Question: I saw all "spring mvc hello world" related questions, but neither can help me in this particular case ('I am using annotation way' )
I have simple structure:

And these are my configuration files:
'web.xml'
'''
<web-app version="3.1" xmlns="http://xmlns.jcp.org/xml/ns/javaee" xmlns:xsi="http://www.w3.org/2001/XMLSchema-instance" xsi:schemaLocation="http://xmlns.jcp.org/xml/ns/javaee http://xmlns.jcp.org/xml/ns/javaee/web-app_3_1.xsd">
<display-name>FirstSpringMVCProject</display-name>
<welcome-file-list>
<welcome-file>index.jsp</welcome-file>
</welcome-file-list>
<servlet>
<servlet-name>spring-dispatcher</servlet-name>
<servlet-class>org.springframework.web.servlet.DispatcherServlet</servlet-class>
<load-on-startup>2</load-on-startup>
</servlet>
<servlet-mapping>
<servlet-name>spring-dispatcher</servlet-name>
<url-pattern>/</url-pattern>
</servlet-mapping>
'''
'spring-dispatcher-servlet.xml'
'''
<?xml version="1.0" encoding="UTF-8"?>
<beans xmlns="http://www.springframework.org/schema/beans"
xmlns:xsi="http://www.w3.org/2001/XMLSchema-instance"
xsi:schemaLocation="http://www.springframework.org/schema/beans http://www.springframework.org/schema/beans/spring-beans-4.0.xsd
">
<context:component-scan base-package="sajjad.htlo" />
<bean id="viewResolver" class="org.springframework.web.servlet.view.InternalResourceViewResolver">
<property name="prefix">
<value>/WEB-INF/</value>
</property>
<property name="suffix">
<value>.jsp</value>
</property>
</bean>
</beans>
'''
My simple controller:
'''
@Controller
public class HelloController {
@RequestMapping("/welcome")
protected ModelAndView handleRequestInternal(HttpServletRequest hsr, HttpServletResponse hsr1) throws Exception {
ModelAndView model = new ModelAndView("HelloPage");
model.addObject("msg", "hello wolrd");
return model;
}
}
'''
My simple 'view':
'''
<html>
<body>
<h1>Spring mvc web app demo</h1>
<h2> ${msg}} </h2>
</body>
'''
Output:
'apache tomcat console':
'''
31-Jan-2015 23:19:19.939 INFO [http-nio-8084-exec-13] org.springframework.web.servlet.FrameworkServlet.initServletBean FrameworkServlet 'spring-dispatcher': initialization started
31-Jan-2015 23:19:19.939 INFO [http-nio-8084-exec-13] org.springframework.context.support.AbstractApplicationContext.prepareRefresh Refreshing WebApplicationContext for namespace 'spring-dispatcher-servlet': startup date [Sat Jan 31 23:19:19 IRST 2015]; root of context hierarchy
31-Jan-2015 23:19:19.943 INFO [http-nio-8084-exec-13] org.springframework.beans.factory.xml.XmlBeanDefinitionReader.loadBeanDefinitions Loading XML bean definitions from ServletContext resource [/WEB-INF/spring-dispatcher-servlet.xml]
31-Jan-2015 23:19:19.963 SEVERE [http-nio-8084-exec-13] org.springframework.web.servlet.FrameworkServlet.initServletBean Context initialization failed
org.springframework.beans.factory.xml.XmlBeanDefinitionStoreException: Line 11 in XML document from ServletContext resource [/WEB-INF/spring-dispatcher-servlet.xml] is invalid; nested exception is org.xml.sax.SAXParseException; lineNumber: 11; columnNumber: 58; The prefix "context" for element "context:component-scan" is not bound.
at org.springframework.beans.factory.xml.XmlBeanDefinitionReader.doLoadBeanDefinitions(XmlBeanDefinitionReader.java:398)
at org.springframework.beans.factory.xml.XmlBeanDefinitionReader.loadBeanDefinitions(XmlBeanDefinitionReader.java:335)
at org.springframework.beans.factory.xml.XmlBeanDefinitionReader.loadBeanDefinitions(XmlBeanDefinitionReader.java:303)
at org.springframework.beans.factory.support.AbstractBeanDefinitionReader.loadBeanDefinitions(AbstractBeanDefinitionReader.java:180)
at org.springframework.beans.factory.support.AbstractBeanDefinitionReader.loadBeanDefinitions(AbstractBeanDefinitionReader.java:216)
at org.springframework.beans.factory.support.AbstractBeanDefinitionReader.loadBeanDefinitions(AbstractBeanDefinitionReader.java:187)
at org.springframework.web.context.support.XmlWebApplicationContext.loadBeanDefinitions(XmlWebApplicationContext.java:125)
at org.springframework.web.context.support.XmlWebApplicationContext.loadBeanDefinitions(XmlWebApplicationContext.java:94)
at org.springframework.context.support.AbstractRefreshableApplicationContext.refreshBeanFactory(AbstractRefreshableApplicationContext.java:129)
at org.springframework.context.support.AbstractApplicationContext.obtainFreshBeanFactory(AbstractApplicationContext.java:540)
at org.springframework.context.support.AbstractApplicationContext.refresh(AbstractApplicationContext.java:454)
at org.springframework.web.servlet.FrameworkServlet.configureAndRefreshWebApplicationContext(FrameworkServlet.java:658)
at org.springframework.web.servlet.FrameworkServlet.createWebApplicationContext(FrameworkServlet.java:624)
at org.springframework.web.servlet.FrameworkServlet.createWebApplicationContext(FrameworkServlet.java:672)
at org.springframework.web.servlet.FrameworkServlet.initWebApplicationContext(FrameworkServlet.java:543)
at org.springframework.web.servlet.FrameworkServlet.initServletBean(FrameworkServlet.java:484)
at org.springframework.web.servlet.HttpServletBean.init(HttpServletBean.java:136)
at javax.servlet.GenericServlet.init(GenericServlet.java:158)
at org.apache.catalina.core.StandardWrapper.initServlet(StandardWrapper.java:1236)
at org.apache.catalina.core.StandardWrapper.loadServlet(StandardWrapper.java:1149)
at org.apache.catalina.core.StandardWrapper.allocate(StandardWrapper.java:827)
at org.apache.catalina.core.StandardWrapperValve.invoke(StandardWrapperValve.java:135)
at org.apache.catalina.core.StandardContextValve.invoke(StandardContextValve.java:106)
at org.apache.catalina.authenticator.AuthenticatorBase.invoke(AuthenticatorBase.java:503)
at org.apache.catalina.core.StandardHostValve.invoke(StandardHostValve.java:136)
at org.apache.catalina.valves.ErrorReportValve.invoke(ErrorReportValve.java:74)
at org.apache.catalina.valves.AbstractAccessLogValve.invoke(AbstractAccessLogValve.java:610)
at org.apache.catalina.core.StandardEngineValve.invoke(StandardEngineValve.java:88)
at org.apache.catalina.connector.CoyoteAdapter.service(CoyoteAdapter.java:516)
at org.apache.coyote.http11.AbstractHttp11Processor.process(AbstractHttp11Processor.java:1015)
at org.apache.coyote.AbstractProtocol$AbstractConnectionHandler.process(AbstractProtocol.java:652)
at org.apache.coyote.http11.Http11NioProtocol$Http11ConnectionHandler.process(Http11NioProtocol.java:222)
at org.apache.tomcat.util.net.NioEndpoint$SocketProcessor.doRun(NioEndpoint.java:1575)
at org.apache.tomcat.util.net.NioEndpoint$SocketProcessor.run(NioEndpoint.java:1533)
at java.util.concurrent.ThreadPoolExecutor.runWorker(ThreadPoolExecutor.java:1145)
at java.util.concurrent.ThreadPoolExecutor$Worker.run(ThreadPoolExecutor.java:615)
at java.lang.Thread.run(Thread.java:744)
Caused by: org.xml.sax.SAXParseException; lineNumber: 11; columnNumber: 58; The prefix "context" for element "context:component-scan" is not bound.
at com.sun.org.apache.xerces.internal.util.ErrorHandlerWrapper.createSAXParseException(ErrorHandlerWrapper.java:198)
at com.sun.org.apache.xerces.internal.util.ErrorHandlerWrapper.fatalError(ErrorHandlerWrapper.java:177)
at com.sun.org.apache.xerces.internal.impl.XMLErrorReporter.reportError(XMLErrorReporter.java:441)
at com.sun.org.apache.xerces.internal.impl.XMLErrorReporter.reportError(XMLErrorReporter.java:368)
at com.sun.org.apache.xerces.internal.impl.XMLErrorReporter.reportError(XMLErrorReporter.java:325)
at com.sun.org.apache.xerces.internal.impl.XMLNSDocumentScannerImpl.scanStartElement(XMLNSDocumentScannerImpl.java:288)
at com.sun.org.apache.xerces.internal.impl.XMLDocumentFragmentScannerImpl$FragmentContentDriver.next(XMLDocumentFragmentScannerImpl.java:2770)
at com.sun.org.apache.xerces.internal.impl.XMLDocumentScannerImpl.next(XMLDocumentScannerImpl.java:606)
at com.sun.org.apache.xerces.internal.impl.XMLNSDocumentScannerImpl.next(XMLNSDocumentScannerImpl.java:117)
at com.sun.org.apache.xerces.internal.impl.XMLDocumentFragmentScannerImpl.scanDocument(XMLDocumentFragmentScannerImpl.java:510)
at com.sun.org.apache.xerces.internal.parsers.XML11Configuration.parse(XML11Configuration.java:848)
at com.sun.org.apache.xerces.internal.parsers.XML11Configuration.parse(XML11Configuration.java:777)
at com.sun.org.apache.xerces.internal.parsers.XMLParser.parse(XMLParser.java:141)
at com.sun.org.apache.xerces.internal.parsers.DOMParser.parse(DOMParser.java:243)
at com.sun.org.apache.xerces.internal.jaxp.DocumentBuilderImpl.parse(DocumentBuilderImpl.java:347)
at org.springframework.beans.factory.xml.DefaultDocumentLoader.loadDocument(DefaultDocumentLoader.java:76)
at org.springframework.beans.factory.xml.XmlBeanDefinitionReader.doLoadDocument(XmlBeanDefinitionReader.java:428)
at org.springframework.beans.factory.xml.XmlBeanDefinitionReader.doLoadBeanDefinitions(XmlBeanDefinitionReader.java:390)
... 36 more
'''
'apache tomcat Log':
'''
31-Jan-2015 23:19:19.939 INFO [http-nio-8084-exec-13] org.apache.catalina.core.ApplicationContext.log Initializing Spring FrameworkServlet 'spring-dispatcher'
31-Jan-2015 23:19:19.964 SEVERE [http-nio-8084-exec-13] org.apache.catalina.core.ApplicationContext.log StandardWrapper.Throwable
org.springframework.beans.factory.xml.XmlBeanDefinitionStoreException: Line 11 in XML document from ServletContext resource [/WEB-INF/spring-dispatcher-servlet.xml] is invalid; nested exception is org.xml.sax.SAXParseException; lineNumber: 11; columnNumber: 58; The prefix "context" for element "context:component-scan" is not bound.
at org.springframework.beans.factory.xml.XmlBeanDefinitionReader.doLoadBeanDefinitions(XmlBeanDefinitionReader.java:398)
at org.springframework.beans.factory.xml.XmlBeanDefinitionReader.loadBeanDefinitions(XmlBeanDefinitionReader.java:335)
at org.springframework.beans.factory.xml.XmlBeanDefinitionReader.loadBeanDefinitions(XmlBeanDefinitionReader.java:303)
at org.springframework.beans.factory.support.AbstractBeanDefinitionReader.loadBeanDefinitions(AbstractBeanDefinitionReader.java:180)
at org.springframework.beans.factory.support.AbstractBeanDefinitionReader.loadBeanDefinitions(AbstractBeanDefinitionReader.java:216)
at org.springframework.beans.factory.support.AbstractBeanDefinitionReader.loadBeanDefinitions(AbstractBeanDefinitionReader.java:187)
at org.springframework.web.context.support.XmlWebApplicationContext.loadBeanDefinitions(XmlWebApplicationContext.java:125)
at org.springframework.web.context.support.XmlWebApplicationContext.loadBeanDefinitions(XmlWebApplicationContext.java:94)
at org.springframework.context.support.AbstractRefreshableApplicationContext.refreshBeanFactory(AbstractRefreshableApplicationContext.java:129)
at org.springframework.context.support.AbstractApplicationContext.obtainFreshBeanFactory(AbstractApplicationContext.java:540)
at org.springframework.context.support.AbstractApplicationContext.refresh(AbstractApplicationContext.java:454)
at org.springframework.web.servlet.FrameworkServlet.configureAndRefreshWebApplicationContext(FrameworkServlet.java:658)
at org.springframework.web.servlet.FrameworkServlet.createWebApplicationContext(FrameworkServlet.java:624)
at org.springframework.web.servlet.FrameworkServlet.createWebApplicationContext(FrameworkServlet.java:672)
at org.springframework.web.servlet.FrameworkServlet.initWebApplicationContext(FrameworkServlet.java:543)
at org.springframework.web.servlet.FrameworkServlet.initServletBean(FrameworkServlet.java:484)
at org.springframework.web.servlet.HttpServletBean.init(HttpServletBean.java:136)
at javax.servlet.GenericServlet.init(GenericServlet.java:158)
at org.apache.catalina.core.StandardWrapper.initServlet(StandardWrapper.java:1236)
at org.apache.catalina.core.StandardWrapper.loadServlet(StandardWrapper.java:1149)
at org.apache.catalina.core.StandardWrapper.allocate(StandardWrapper.java:827)
at org.apache.catalina.core.StandardWrapperValve.invoke(StandardWrapperValve.java:135)
at org.apache.catalina.core.StandardContextValve.invoke(StandardContextValve.java:106)
at org.apache.catalina.authenticator.AuthenticatorBase.invoke(AuthenticatorBase.java:503)
at org.apache.catalina.core.StandardHostValve.invoke(StandardHostValve.java:136)
at org.apache.catalina.valves.ErrorReportValve.invoke(ErrorReportValve.java:74)
at org.apache.catalina.valves.AbstractAccessLogValve.invoke(AbstractAccessLogValve.java:610)
at org.apache.catalina.core.StandardEngineValve.invoke(StandardEngineValve.java:88)
at org.apache.catalina.connector.CoyoteAdapter.service(CoyoteAdapter.java:516)
at org.apache.coyote.http11.AbstractHttp11Processor.process(AbstractHttp11Processor.java:1015)
at org.apache.coyote.AbstractProtocol$AbstractConnectionHandler.process(AbstractProtocol.java:652)
at org.apache.coyote.http11.Http11NioProtocol$Http11ConnectionHandler.process(Http11NioProtocol.java:222)
at org.apache.tomcat.util.net.NioEndpoint$SocketProcessor.doRun(NioEndpoint.java:1575)
at org.apache.tomcat.util.net.NioEndpoint$SocketProcessor.run(NioEndpoint.java:1533)
at java.util.concurrent.ThreadPoolExecutor.runWorker(ThreadPoolExecutor.java:1145)
at java.util.concurrent.ThreadPoolExecutor$Worker.run(ThreadPoolExecutor.java:615)
at java.lang.Thread.run(Thread.java:744)
Caused by: org.xml.sax.SAXParseException; lineNumber: 11; columnNumber: 58; The prefix "context" for element "context:component-scan" is not bound.
at com.sun.org.apache.xerces.internal.util.ErrorHandlerWrapper.createSAXParseException(ErrorHandlerWrapper.java:198)
at com.sun.org.apache.xerces.internal.util.ErrorHandlerWrapper.fatalError(ErrorHandlerWrapper.java:177)
at com.sun.org.apache.xerces.internal.impl.XMLErrorReporter.reportError(XMLErrorReporter.java:441)
at com.sun.org.apache.xerces.internal.impl.XMLErrorReporter.reportError(XMLErrorReporter.java:368)
at com.sun.org.apache.xerces.internal.impl.XMLErrorReporter.reportError(XMLErrorReporter.java:325)
at com.sun.org.apache.xerces.internal.impl.XMLNSDocumentScannerImpl.scanStartElement(XMLNSDocumentScannerImpl.java:288)
at com.sun.org.apache.xerces.internal.impl.XMLDocumentFragmentScannerImpl$FragmentContentDriver.next(XMLDocumentFragmentScannerImpl.java:2770)
at com.sun.org.apache.xerces.internal.impl.XMLDocumentScannerImpl.next(XMLDocumentScannerImpl.java:606)
at com.sun.org.apache.xerces.internal.impl.XMLNSDocumentScannerImpl.next(XMLNSDocumentScannerImpl.java:117)
at com.sun.org.apache.xerces.internal.impl.XMLDocumentFragmentScannerImpl.scanDocument(XMLDocumentFragmentScannerImpl.java:510)
at com.sun.org.apache.xerces.internal.parsers.XML11Configuration.parse(XML11Configuration.java:848)
at com.sun.org.apache.xerces.internal.parsers.XML11Configuration.parse(XML11Configuration.java:777)
at com.sun.org.apache.xerces.internal.parsers.XMLParser.parse(XMLParser.java:141)
at com.sun.org.apache.xerces.internal.parsers.DOMParser.parse(DOMParser.java:243)
at com.sun.org.apache.xerces.internal.jaxp.DocumentBuilderImpl.parse(DocumentBuilderImpl.java:347)
at org.springframework.beans.factory.xml.DefaultDocumentLoader.loadDocument(DefaultDocumentLoader.java:76)
at org.springframework.beans.factory.xml.XmlBeanDefinitionReader.doLoadDocument(XmlBeanDefinitionReader.java:428)
at org.springframework.beans.factory.xml.XmlBeanDefinitionReader.doLoadBeanDefinitions(XmlBeanDefinitionReader.java:390)
... 36 more
31-Jan-2015 23:19:19.965 SEVERE [http-nio-8084-exec-13] org.apache.catalina.core.StandardWrapperValve.invoke Allocate exception for servlet spring-dispatcher
org.xml.sax.SAXParseException; lineNumber: 11; columnNumber: 58; The prefix "context" for element "context:component-scan" is not bound.
at com.sun.org.apache.xerces.internal.util.ErrorHandlerWrapper.createSAXParseException(ErrorHandlerWrapper.java:198)
at com.sun.org.apache.xerces.internal.util.ErrorHandlerWrapper.fatalError(ErrorHandlerWrapper.java:177)
at com.sun.org.apache.xerces.internal.impl.XMLErrorReporter.reportError(XMLErrorReporter.java:441)
at com.sun.org.apache.xerces.internal.impl.XMLErrorReporter.reportError(XMLErrorReporter.java:368)
at com.sun.org.apache.xerces.internal.impl.XMLErrorReporter.reportError(XMLErrorReporter.java:325)
at com.sun.org.apache.xerces.internal.impl.XMLNSDocumentScannerImpl.scanStartElement(XMLNSDocumentScannerImpl.java:288)
at com.sun.org.apache.xerces.internal.impl.XMLDocumentFragmentScannerImpl$FragmentContentDriver.next(XMLDocumentFragmentScannerImpl.java:2770)
at com.sun.org.apache.xerces.internal.impl.XMLDocumentScannerImpl.next(XMLDocumentScannerImpl.java:606)
at com.sun.org.apache.xerces.internal.impl.XMLNSDocumentScannerImpl.next(XMLNSDocumentScannerImpl.java:117)
at com.sun.org.apache.xerces.internal.impl.XMLDocumentFragmentScannerImpl.scanDocument(XMLDocumentFragmentScannerImpl.java:510)
at com.sun.org.apache.xerces.internal.parsers.XML11Configuration.parse(XML11Configuration.java:848)
at com.sun.org.apache.xerces.internal.parsers.XML11Configuration.parse(XML11Configuration.java:777)
at com.sun.org.apache.xerces.internal.parsers.XMLParser.parse(XMLParser.java:141)
at com.sun.org.apache.xerces.internal.parsers.DOMParser.parse(DOMParser.java:243)
at com.sun.org.apache.xerces.internal.jaxp.DocumentBuilderImpl.parse(DocumentBuilderImpl.java:347)
at org.springframework.beans.factory.xml.DefaultDocumentLoader.loadDocument(DefaultDocumentLoader.java:76)
at org.springframework.beans.factory.xml.XmlBeanDefinitionReader.doLoadDocument(XmlBeanDefinitionReader.java:428)
at org.springframework.beans.factory.xml.XmlBeanDefinitionReader.doLoadBeanDefinitions(XmlBeanDefinitionReader.java:390)
at org.springframework.beans.factory.xml.XmlBeanDefinitionReader.loadBeanDefinitions(XmlBeanDefinitionReader.java:335)
at org.springframework.beans.factory.xml.XmlBeanDefinitionReader.loadBeanDefinitions(XmlBeanDefinitionReader.java:303)
at org.springframework.beans.factory.support.AbstractBeanDefinitionReader.loadBeanDefinitions(AbstractBeanDefinitionReader.java:180)
at org.springframework.beans.factory.support.AbstractBeanDefinitionReader.loadBeanDefinitions(AbstractBeanDefinitionReader.java:216)
at org.springframework.beans.factory.support.AbstractBeanDefinitionReader.loadBeanDefinitions(AbstractBeanDefinitionReader.java:187)
at org.springframework.web.context.support.XmlWebApplicationContext.loadBeanDefinitions(XmlWebApplicationContext.java:125)
at org.springframework.web.context.support.XmlWebApplicationContext.loadBeanDefinitions(XmlWebApplicationContext.java:94)
at org.springframework.context.support.AbstractRefreshableApplicationContext.refreshBeanFactory(AbstractRefreshableApplicationContext.java:129)
at org.springframework.context.support.AbstractApplicationContext.obtainFreshBeanFactory(AbstractApplicationContext.java:540)
at org.springframework.context.support.AbstractApplicationContext.refresh(AbstractApplicationContext.java:454)
at org.springframework.web.servlet.FrameworkServlet.configureAndRefreshWebApplicationContext(FrameworkServlet.java:658)
at org.springframework.web.servlet.FrameworkServlet.createWebApplicationContext(FrameworkServlet.java:624)
at org.springframework.web.servlet.FrameworkServlet.createWebApplicationContext(FrameworkServlet.java:672)
at org.springframework.web.servlet.FrameworkServlet.initWebApplicationContext(FrameworkServlet.java:543)
at org.springframework.web.servlet.FrameworkServlet.initServletBean(FrameworkServlet.java:484)
at org.springframework.web.servlet.HttpServletBean.init(HttpServletBean.java:136)
at javax.servlet.GenericServlet.init(GenericServlet.java:158)
at org.apache.catalina.core.StandardWrapper.initServlet(StandardWrapper.java:1236)
at org.apache.catalina.core.StandardWrapper.loadServlet(StandardWrapper.java:1149)
at org.apache.catalina.core.StandardWrapper.allocate(StandardWrapper.java:827)
at org.apache.catalina.core.StandardWrapperValve.invoke(StandardWrapperValve.java:135)
at org.apache.catalina.core.StandardContextValve.invoke(StandardContextValve.java:106)
at org.apache.catalina.authenticator.AuthenticatorBase.invoke(AuthenticatorBase.java:503)
at org.apache.catalina.core.StandardHostValve.invoke(StandardHostValve.java:136)
at org.apache.catalina.valves.ErrorReportValve.invoke(ErrorReportValve.java:74)
at org.apache.catalina.valves.AbstractAccessLogValve.invoke(AbstractAccessLogValve.java:610)
at org.apache.catalina.core.StandardEngineValve.invoke(StandardEngineValve.java:88)
at org.apache.catalina.connector.CoyoteAdapter.service(CoyoteAdapter.java:516)
at org.apache.coyote.http11.AbstractHttp11Processor.process(AbstractHttp11Processor.java:1015)
at org.apache.coyote.AbstractProtocol$AbstractConnectionHandler.process(AbstractProtocol.java:652)
at org.apache.coyote.http11.Http11NioProtocol$Http11ConnectionHandler.process(Http11NioProtocol.java:222)
at org.apache.tomcat.util.net.NioEndpoint$SocketProcessor.doRun(NioEndpoint.java:1575)
at org.apache.tomcat.util.net.NioEndpoint$SocketProcessor.run(NioEndpoint.java:1533)
at java.util.concurrent.ThreadPoolExecutor.runWorker(ThreadPoolExecutor.java:1145)
at java.util.concurrent.ThreadPoolExecutor$Worker.run(ThreadPoolExecutor.java:615)
at java.lang.Thread.run(Thread.java:744)
'''
And finally i got 'HTTP Status 500 - Servlet.init() for servlet spring-dispatcher threw exception' when try to 'http://localhost:8084/FirstSpringMVCProject/welcome'
What is wrong with my code?
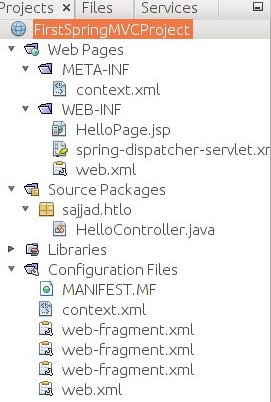
Answer: you have to add the namespace to your 'spring-dispatcher-servlet.xml' file:
'''
<?xml version="1.0" encoding="UTF-8"?>
<beans xmlns="http://www.springframework.org/schema/beans"
xmlns:xsi="http://www.w3.org/2001/XMLSchema-instance"
xmlns:context="http://www.springframework.org/schema/context"
xsi:schemaLocation="http://www.springframework.org/schema/beans http://www.springframework.org/schema/beans/spring-beans.xsd
http://www.springframework.org/schema/context http://www.springframework.org/schema/context/spring-context.xsd
">
<context:component-scan base-package="sajjad.htlo" />
<bean id="viewResolver" class="org.springframework.web.servlet.view.InternalResourceViewResolver">
<property name="prefix">
<value>/WEB-INF/</value>
</property>
<property name="suffix">
<value>.jsp</value>
</property>
</bean>
</beans>
'''
And it is better to remove the version number from the 'xsd' filename because this will take the actual xsd version from your dependency.